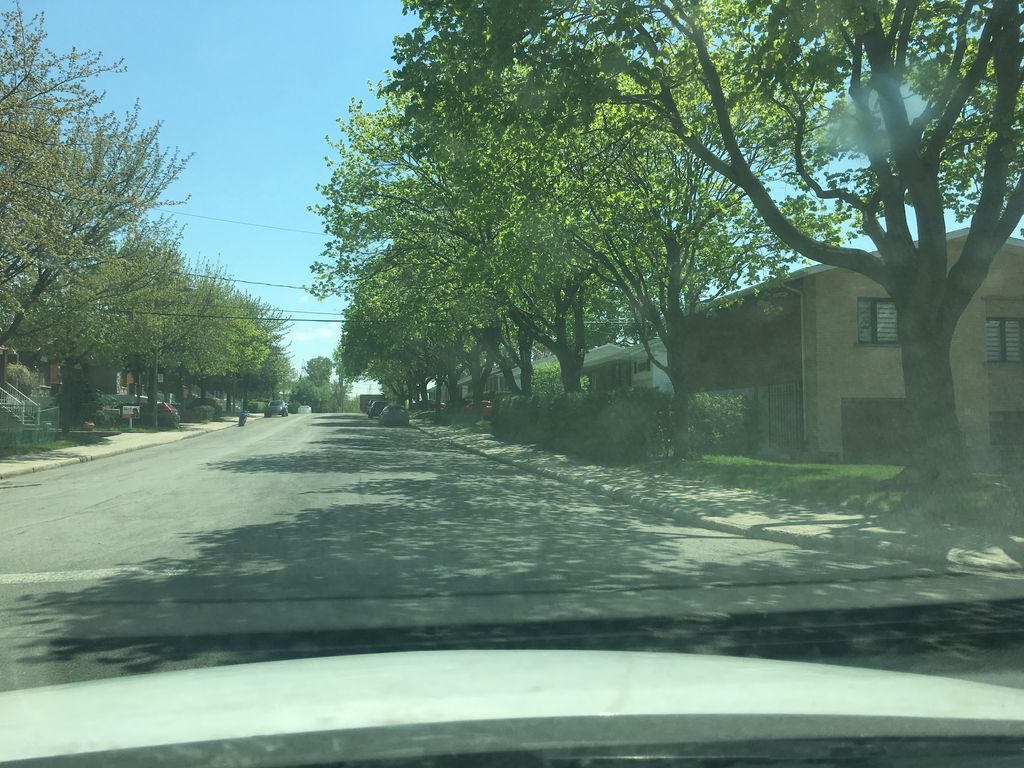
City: montreal